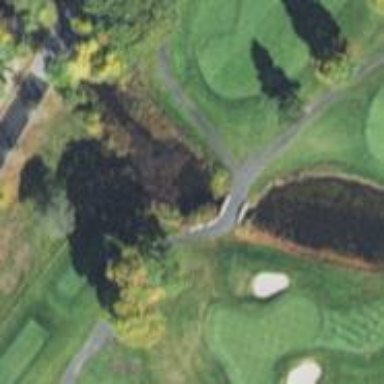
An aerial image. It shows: Path for both roads and golfers.